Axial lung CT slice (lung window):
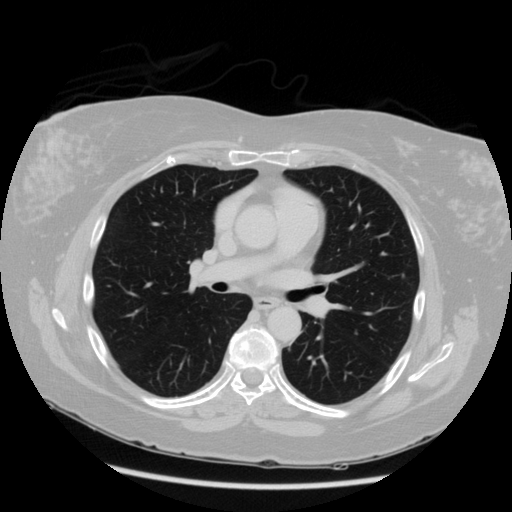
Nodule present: no